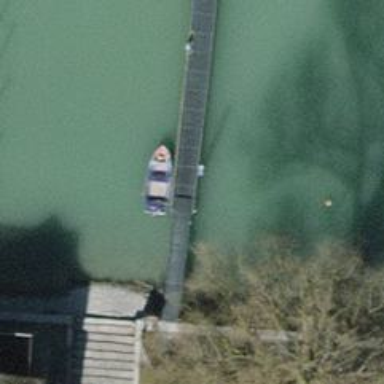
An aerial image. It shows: Man-made pier.